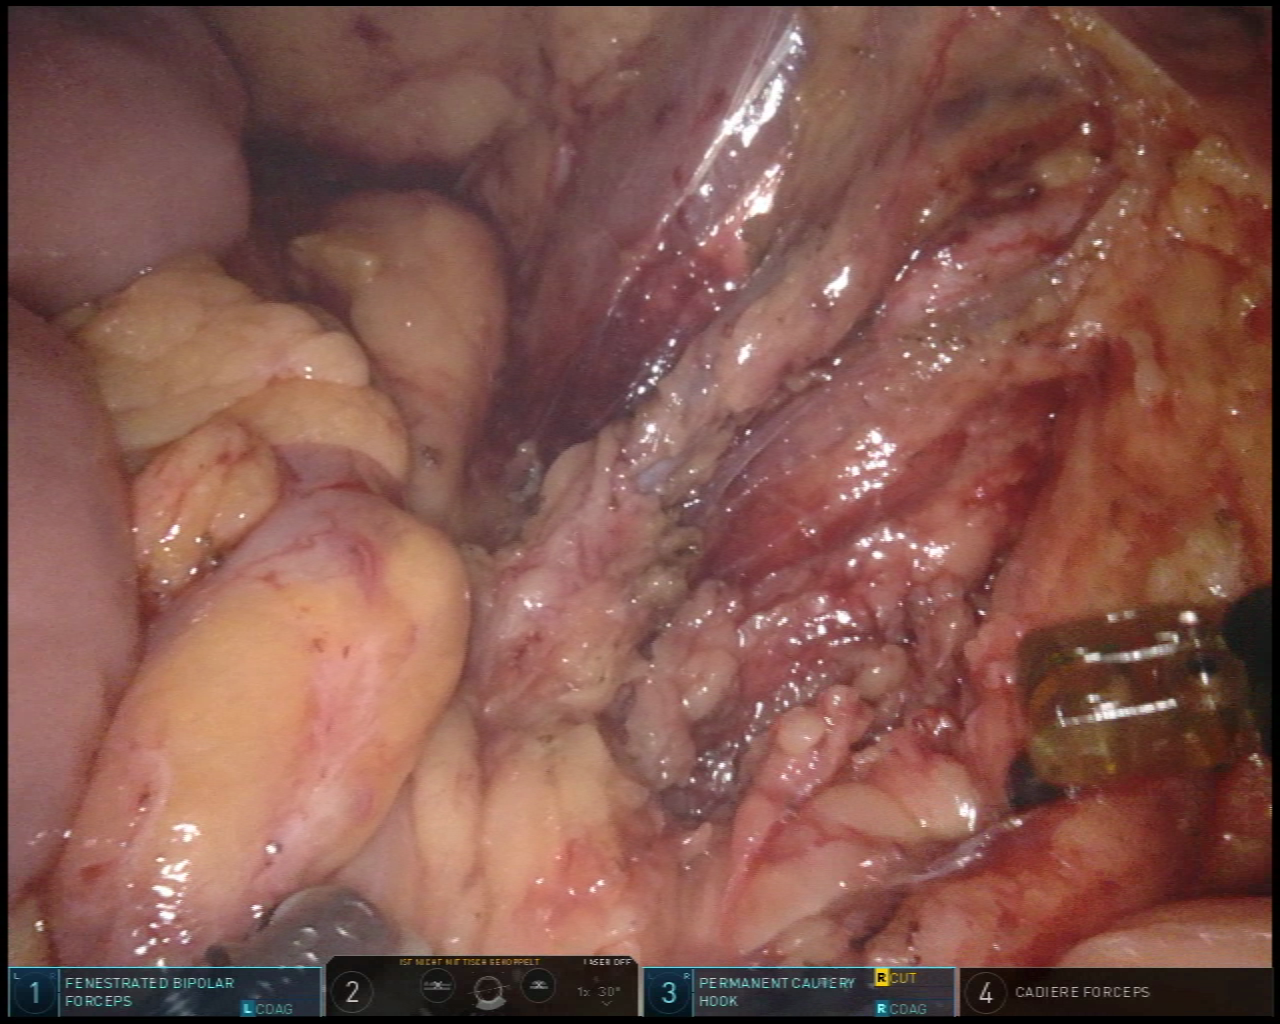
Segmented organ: ureter
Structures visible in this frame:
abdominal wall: no
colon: yes
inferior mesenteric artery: no
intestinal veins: no
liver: no
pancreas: no
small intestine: no
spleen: no
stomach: no
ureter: yes
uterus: no
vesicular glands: no